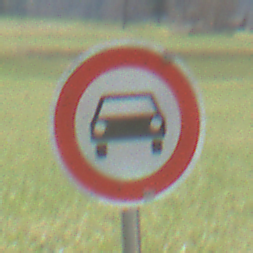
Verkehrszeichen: VerbotKraftwagen
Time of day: MorningAfternoon
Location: Outdoor (Nature)
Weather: PartlyCloudy
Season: NotSpecified
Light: Natural